Question: In my efforts to upgrade my application to support IOS7 I found out that 'UIPageControl' doesn't support the 'UIImageView'. They have changed it.
I'm subclassing the 'UIPageControl' in order to put custom circles instead the regular ones (attached an example)
My class is:
'''
- (id)initWithFrame:(CGRect)frame
{
// if the super init was successfull the overide begins.
if ((self = [super initWithFrame:frame]))
{
// allocate two bakground images, one as the active page and the other as the inactive
activeImage = [UIImage imageNamed:@"active_page_image.png"];
inactiveImage = [UIImage imageNamed:@"inactive_page_image.png"];
}
return self;
}
// Update the background images to be placed at the right position
-(void) updateDots
{
for (int i = 0; i < [self.subviews count]; i++)
{
UIImageView* dot = [self.subviews objectAtIndex:i];
if (i == self.currentPage) dot.image = activeImage;
else dot.image = inactiveImage;
}
}
// overide the setCurrentPage
-(void) setCurrentPage:(NSInteger)page
{
[super setCurrentPage:page];
[self updateDots];
}
'''

Now in the IOS7 I got the following error:
'''
*** Terminating app due to uncaught exception 'NSInvalidArgumentException', reason: '-[UIView setImage:]: unrecognized selector sent to instance 0xe02ef00'
'''
and after investigating I understood that the following code cause the error:
'''
UIImageView* dot = [self.subviews objectAtIndex:i];
if (i == self.currentPage) dot.image = activeImage;
else dot.image = inactiveImage;
'''
I checked the subviews and saw that it is UIView instead of UIImageView. probably Apple changed something.
Any idea how to fix it?
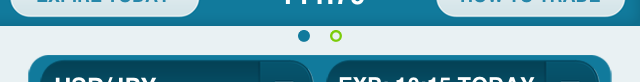
Answer: It looks like they changed the subviews to standard 'UIView's. I managed to work around it by doing this:
'''
for (int i = 0; i < [self.subviews count]; i++)
{
UIView* dotView = [self.subviews objectAtIndex:i];
UIImageView* dot = nil;
for (UIView* subview in dotView.subviews)
{
if ([subview isKindOfClass:[UIImageView class]])
{
dot = (UIImageView*)subview;
break;
}
}
if (dot == nil)
{
dot = [[UIImageView alloc] initWithFrame:CGRectMake(0.0f, 0.0f, dotView.frame.size.width, dotView.frame.size.height)];
[dotView addSubview:dot];
}
if (i == self.currentPage)
{
if(self.activeImage)
dot.image = activeImage;
}
else
{
if (self.inactiveImage)
dot.image = inactiveImage;
}
}
'''